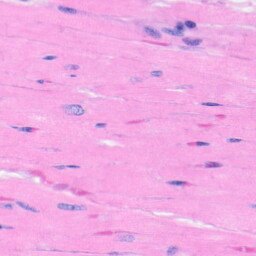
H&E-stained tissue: Heart